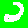
Digit: 2